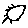
Label: sun